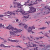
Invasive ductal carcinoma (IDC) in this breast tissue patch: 1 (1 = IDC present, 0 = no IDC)